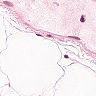
Metastatic tissue present: no